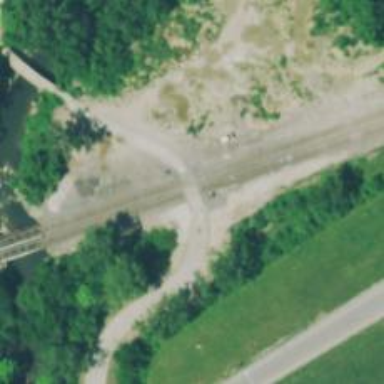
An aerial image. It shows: Level crossing with both lights and saltire in place.